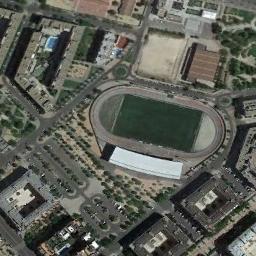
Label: stadium